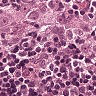
Metastatic tissue present: yes